Question: I'm generating map makers on a Bing Map. If I use the design-time Map Layer, which is added in XAML:
'''
<bm:Map.Children>
<!-- Data Layer-->
<bm:MapLayer Name="DataLayer"/>
'''
...it works great. However, I decided if I were plopping multiple different sets of markers on the map, I should put each set on its own map layer. So I added code like this:
'''
private async void Gener8MapMarkers(List<PhotraxBaseData> _pbd, bool Cre8DynamicMapLayer)
{
. . .
if (Cre8DynamicMapLayer)
{
MapLayer newLayer = new MapLayer();
photraxMap.Children.Add(newLayer);
AddPushpin(loc, stuff, newLayer);
}
else
{
AddPushpin(loc, stuff, DataLayer);
}
. . .
'''
But note how the pushpins show through the popup when I do this (only if I dynamically create MapLayer[s]):

Was adding subsequent sets to its own MapLayer a bad idea (should I just add everything to "DataLayer")?
If not, how can I use multiple MapLayers without having the pushpins show through the popup?
## UPDATE
Yes, Marvin Smit's suggestion works, namely:
'''
if (Cre8DynamicMapLayer)
{
MapLayer newLayer = new MapLayer();
//photraxMap.Children.Add(newLayer);
photraxMap.Children.Insert(0, newLayer);
AddPushpin(loc, stuff, newLayer);
}
'''
His brother Rik is probably the better hoopster, but I doubt Rik can program his way out of a layup.
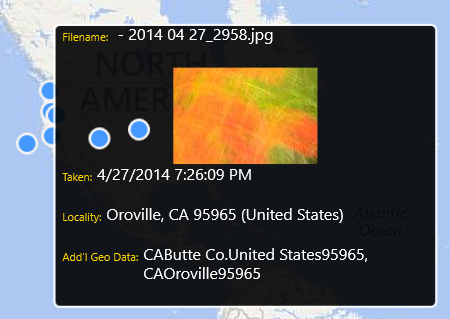
Answer: You are stacking the layers you are using for the pins you create on top of the popup layer.
By changing the order you add the layer into the stack you can have the behavior you desire.
Instead of the
'''
photraxMap.Children.Add(newLayer);
'''
Use
'''
photraxMap.Children.Insert(0, newLayer);
'''
Which will cause the new layer to be inserted at the 'bottom' of the layers instead of the 'top' (if you consider the 'top' layer to be the closest to you)